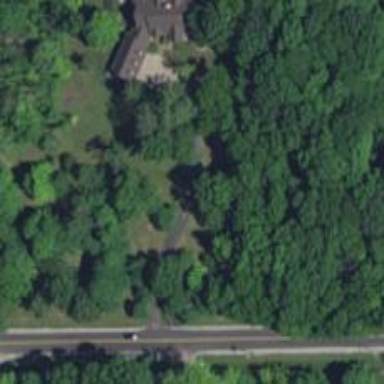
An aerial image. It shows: Driveway leading to service road.